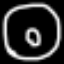
Label: donut